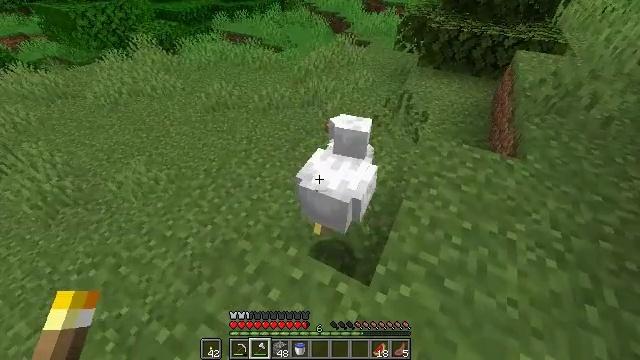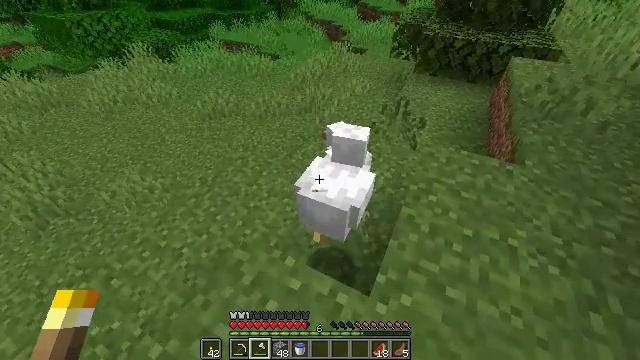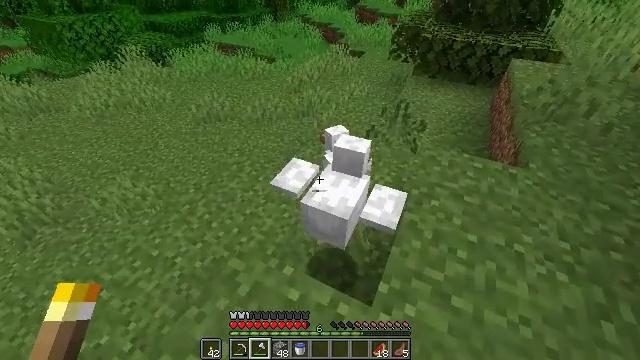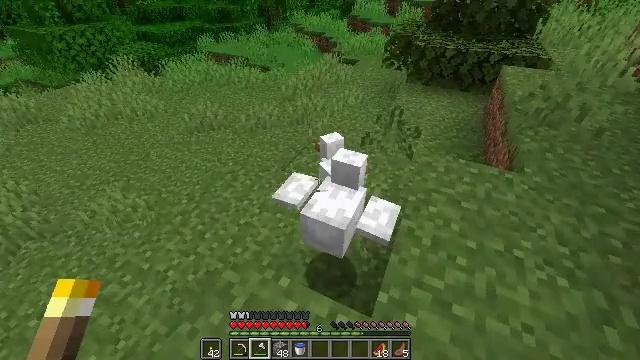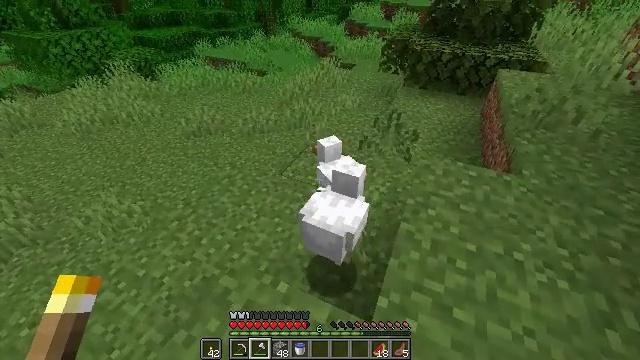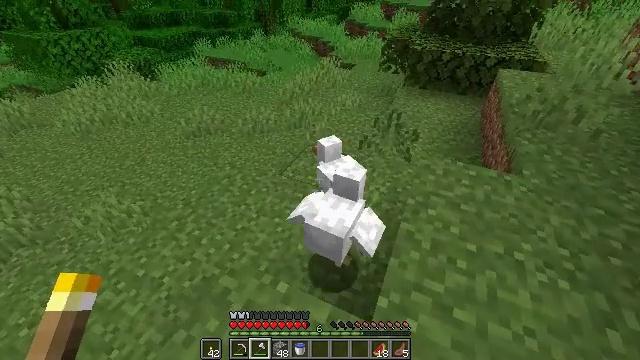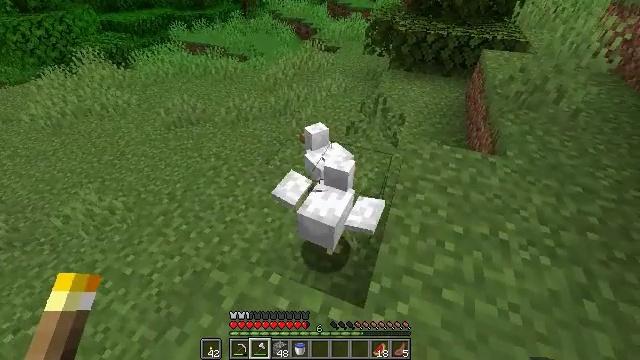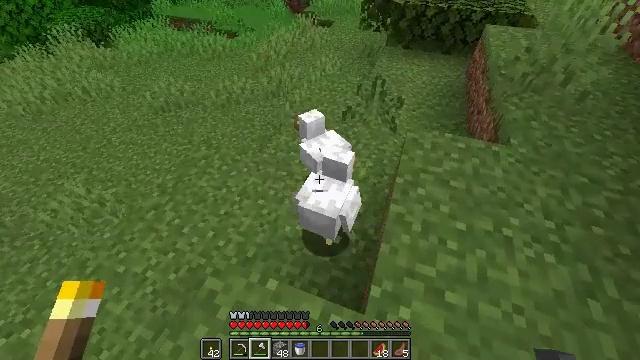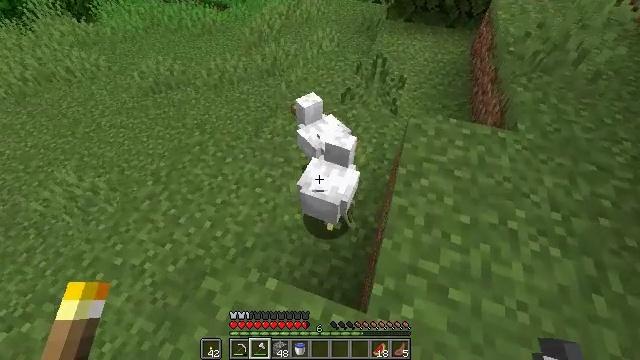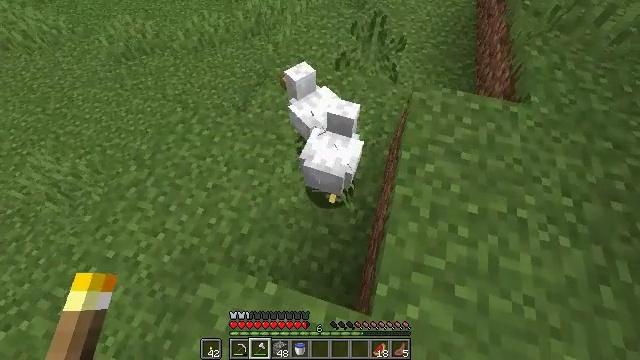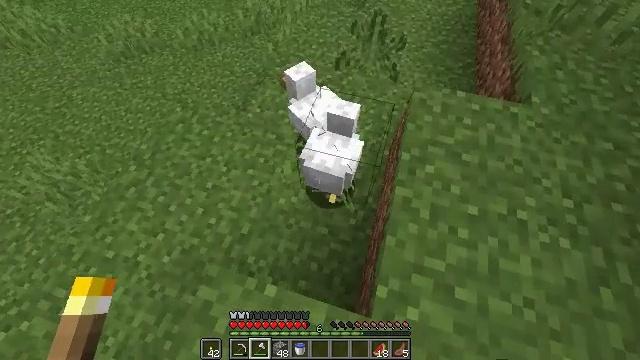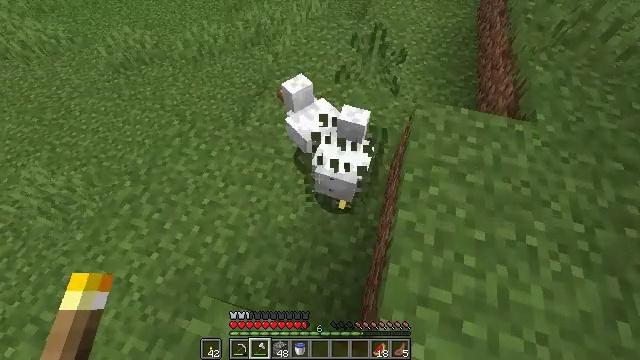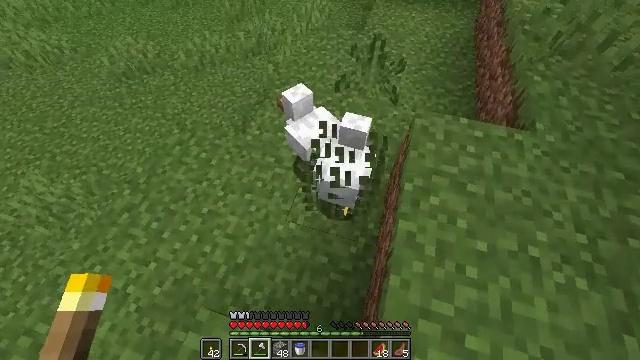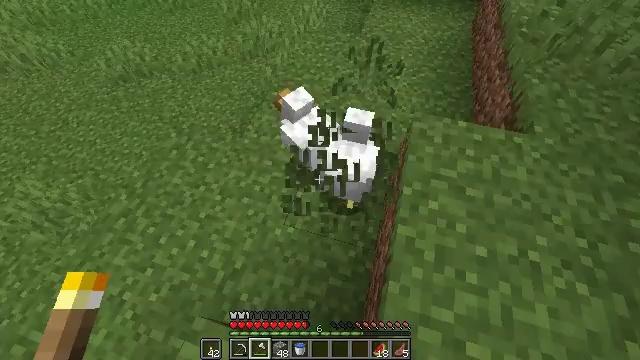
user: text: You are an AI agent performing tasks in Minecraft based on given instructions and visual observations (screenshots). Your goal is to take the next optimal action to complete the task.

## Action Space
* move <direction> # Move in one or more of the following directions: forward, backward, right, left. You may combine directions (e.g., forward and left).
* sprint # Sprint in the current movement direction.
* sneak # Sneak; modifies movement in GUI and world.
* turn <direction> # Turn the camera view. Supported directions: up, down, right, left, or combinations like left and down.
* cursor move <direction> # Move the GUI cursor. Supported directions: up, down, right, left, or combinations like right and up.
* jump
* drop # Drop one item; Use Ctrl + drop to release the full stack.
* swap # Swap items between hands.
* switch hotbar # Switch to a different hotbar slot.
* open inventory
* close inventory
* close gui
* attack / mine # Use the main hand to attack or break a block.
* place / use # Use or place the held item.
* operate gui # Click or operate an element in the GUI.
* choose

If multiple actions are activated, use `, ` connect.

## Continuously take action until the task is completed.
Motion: motion action
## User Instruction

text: Combat the chicken.
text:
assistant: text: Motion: turn up
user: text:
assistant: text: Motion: turn up
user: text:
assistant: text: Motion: turn right and up
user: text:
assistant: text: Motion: no_op
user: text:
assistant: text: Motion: no_op
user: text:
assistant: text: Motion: move forward, turn right and down
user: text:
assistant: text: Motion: move forward, turn right and down
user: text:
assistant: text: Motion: move forward, turn down
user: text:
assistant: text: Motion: move forward, turn right and down, attack / mine
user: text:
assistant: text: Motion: attack / mine
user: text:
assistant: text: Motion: turn up, attack / mine
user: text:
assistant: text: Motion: turn up
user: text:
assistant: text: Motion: no_op
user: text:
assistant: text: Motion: no_op